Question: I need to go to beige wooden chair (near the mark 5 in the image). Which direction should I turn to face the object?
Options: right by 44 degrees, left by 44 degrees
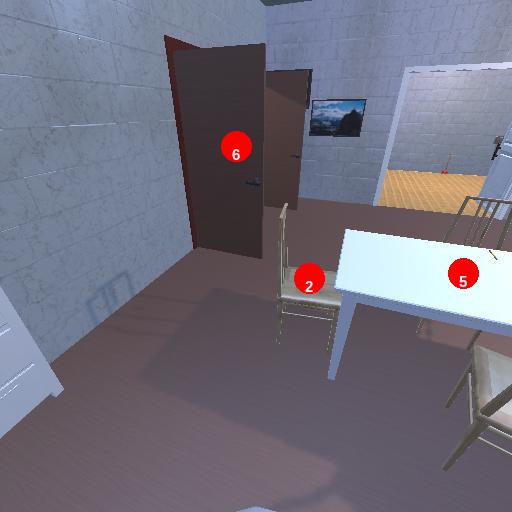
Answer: right by 44 degrees